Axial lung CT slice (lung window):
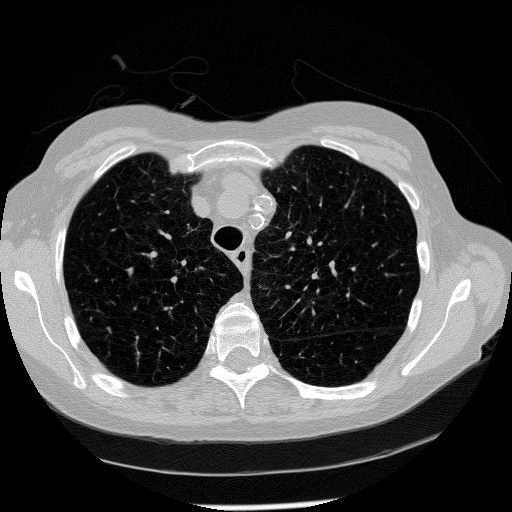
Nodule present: no